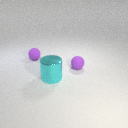
large cyan metal cylinder in front of small purple rubber sphere